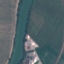
Land use / land cover: River